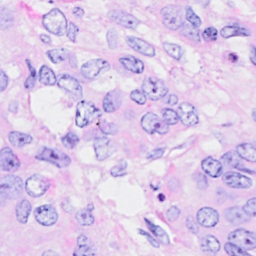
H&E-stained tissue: Breast